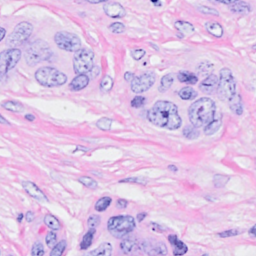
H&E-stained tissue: Breast